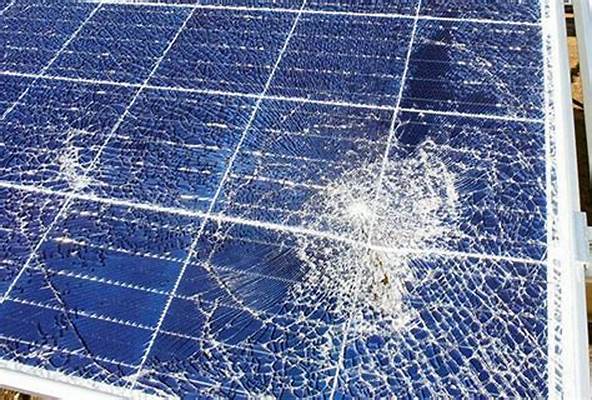
Label: Physical-Damage